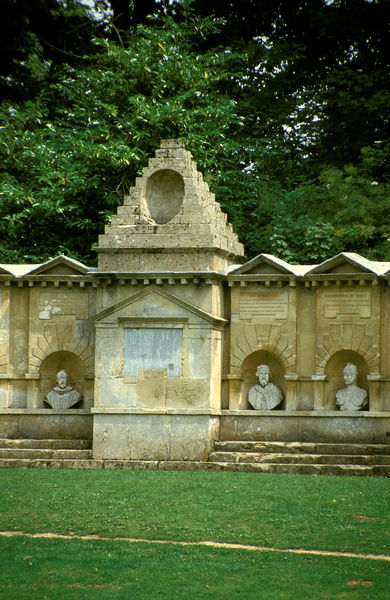
Titel: Elysian Fields, Temple of British Worthies
Künstler: William Kent
Standort: Stowe, Buckinghamshire
Institution: Stowe Landscape Gardens
Schlagwörter: baum, blau, blätter, himmel, mann, bäume, dreieck, gelb, grün, äste, ausschnitt, grau, hell, köpfe, marmor, männer, pfeiler, profil, anlage, dach, gras, park, rasen, weg, wiese, beige, wand, architektur, stein, steine, bildnis, portrait, natur, zweige, renaissance, wald, oval, turm, garten, farbig, schrift, sommer, bogen, italien, dächer, giebel, mauer, wise, figuren, rundbogen, treppe, treppen, arch, architecture, king, men, people, pope, soldiers, stairs, steps, white, women, tafel, dress, funeral, green, old, wall, yellow, detail, inschrift, büste, brown, stufen, plastik, baumkronen, zinnen, foto, fotografie, photographie, bögen, nische, porträts, denkmal, loch, friedhof, kardinal, photo, fries, dreiecksgiebel, schlussstein, skulpturen, halbprofil, plastiken, statuen, sandstein, grab, portikus, classical, greek, gräber, man, roman, sky, stone, tree, rundbögen, building, head, nature, orange, roof, trees, grad, death, frei, helmet, noble, forest, grass, exterior, garden, path, büsten, pyramide, bust, grabstätte, color, ruin, beard, saint, einfassung, mausoleum, faces, writing, monument, sculpture, statue, meadow, grabmal, love, marble, italy, outside, monet, public, nischen, ädikula, freidhof, inschriften, abgrenzung, historical, history, pediment, rome, zahnschnitt, ädikulen, niches, inscription, brick, bricks, gartenarchitektur, lawn, denkmäler, art, statues, museum, engraving, tafeln, england, english, religion, outdoors, colour, japan, stauen, outdoor, christianity, gedenkstätte, saints, schrifttafeln, tan, kenotaph, latin, photograph, cemetary, graveyard, cemetery, grave, heads, grabmale, triangle, trppen, niche, concrete, bildnisplastik, giebeldreiecke, grand, parc, engraved, tomb, plinth, blocks, cone, pyramid, shakespeare, warriors, burial, romanesque, past, gladiators, grotto, greenery, motto, state, gräbder, skulptur, kardinäle, pyramiede, staturen, türmchen, marbel, männern, montaigne, blpte, blüte, baumfreund, plaque, michelangelo, carved, busts, plaques, poets, fine, memorial, inscriptions, unique, installment, famous, sculpt, information, mosuleum, tribute, homage, davinci, shakespearean, graves, haeds, colout, sandstone, lime stone, famous people, scholars, sansoucci, alcoves, memory, mazer, veteran, astatue, köofe, naiskos, limestine, tombs, cemetry, intellectuals, buster, catacomb, bist, mosoleum, pyrimid, hardy, placques, bauwerk